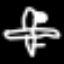
Label: airplane